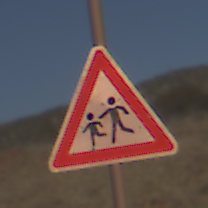
Verkehrszeichen: KinderRechts
Umgebung: Outdoor, RoadRail
Tageszeit: Midday
Wetter: Clear
Licht: Natural
Jahreszeit: Summer
Kontrast: HighContrast